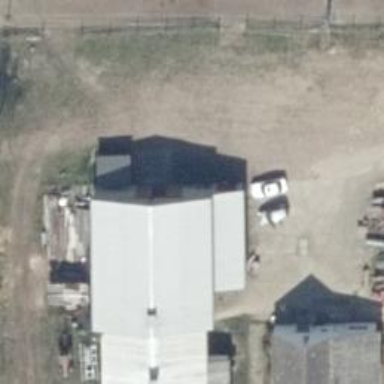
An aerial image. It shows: Gabled farm auxiliary building with light gray roof. The roof orientation is across the building.